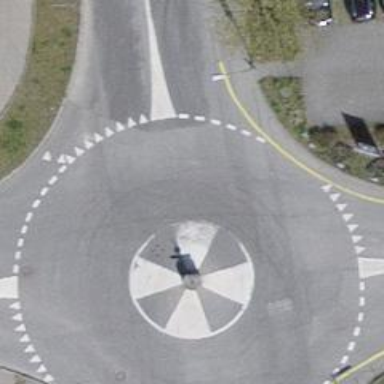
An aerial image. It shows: Residential road with asphalt surface leading to roundabout.